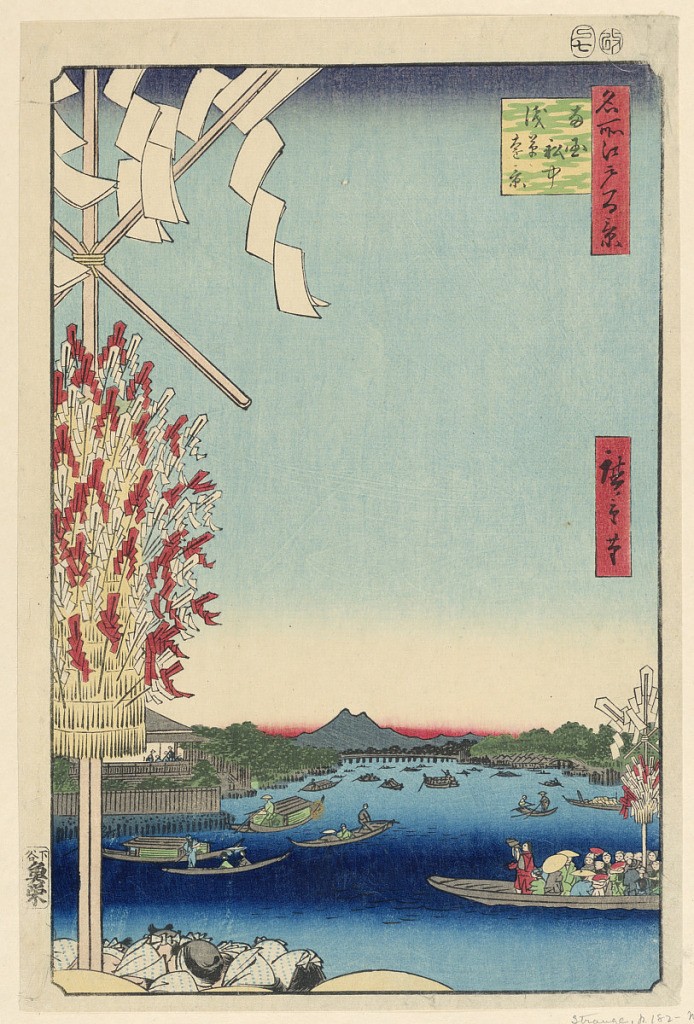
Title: Miyato River by Great Bank of Asakusa River, No 68 from One Hundred Views of Edo (Asakusa-gawa Okawa-bata, Miyato-gawa)
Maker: Ando Hiroshige, Japanese, 1797–1858
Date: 1857
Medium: Woodblock print in colored ink on paper
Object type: Print
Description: This image is capturing a summer tradition located on the Ryogoku Bridge. Visitors about to ascend Mount Oyama first rinse themselves in the body of water, Sumida. This sacred ritual is an act of purification before they begin their forty-mile hike towards the south. Two boats, one visible on the right side and the other located at the bottom left corner, filled with people are completing the last acts of the ritual after they have completed the climb up the mountain. As they chant, they are also holding paper strips (gohei), which will later be passed throughout the streets of Edo. This sacred act on the river is accompanied by other boats going along their typical daily routine.